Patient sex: F
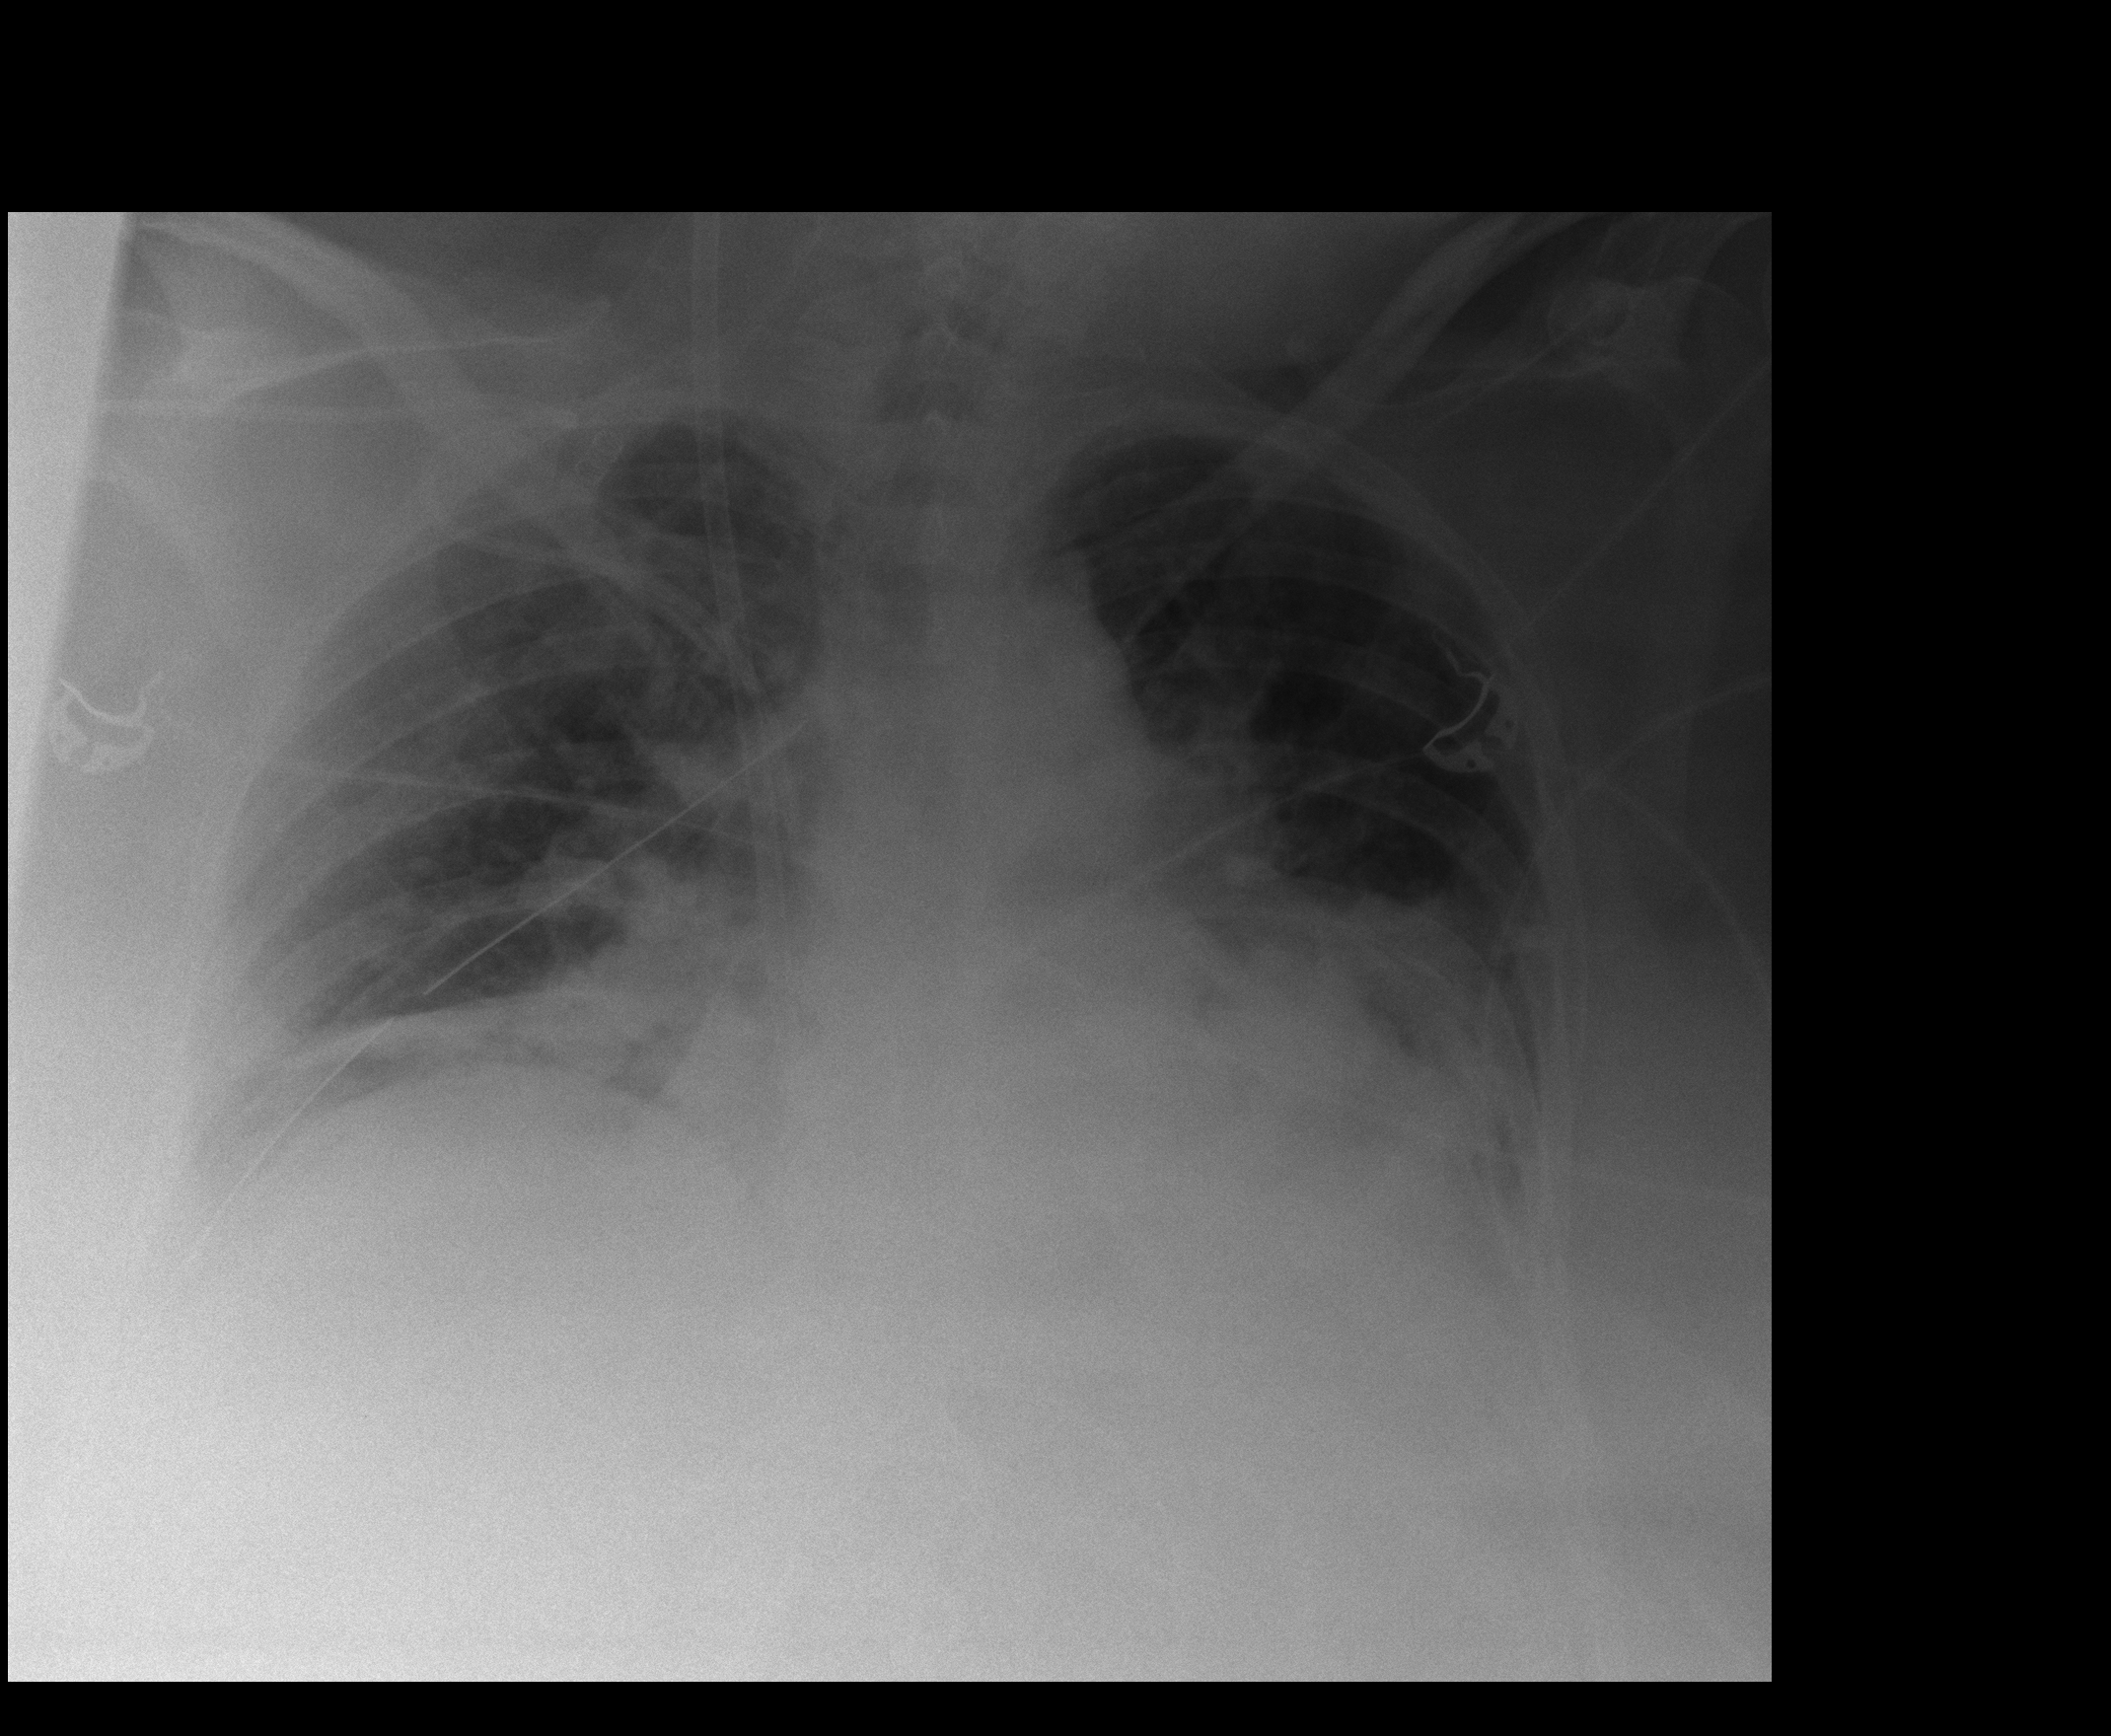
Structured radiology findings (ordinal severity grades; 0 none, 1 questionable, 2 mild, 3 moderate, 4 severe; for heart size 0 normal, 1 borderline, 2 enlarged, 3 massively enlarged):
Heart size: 1
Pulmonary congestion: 0
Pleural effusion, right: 0
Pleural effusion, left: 2
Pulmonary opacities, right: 2
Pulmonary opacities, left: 3
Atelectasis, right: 2
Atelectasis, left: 2